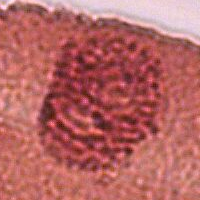
Label: prophase